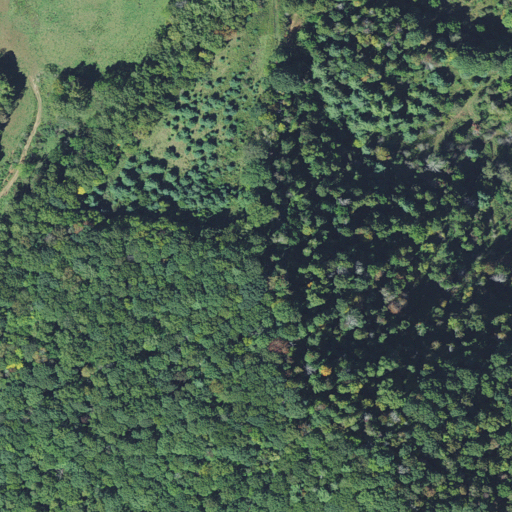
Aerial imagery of mountain in North Carolina named Cane Mountain containing deciduous forest, mixed forest, and pasture